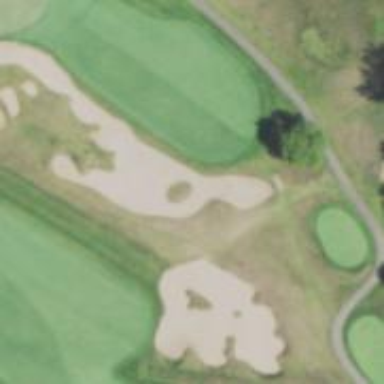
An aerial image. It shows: View of golf hole.